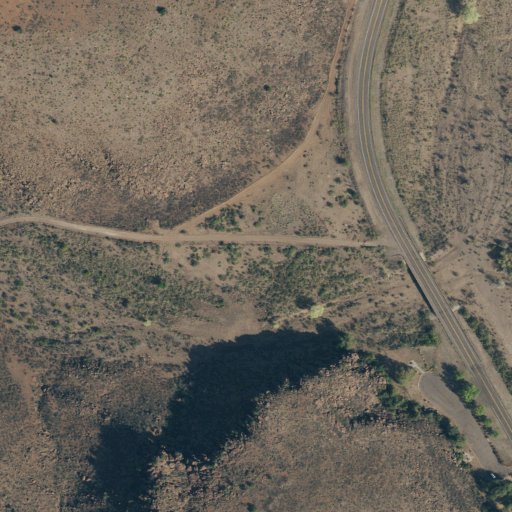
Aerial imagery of valley in Texas named Frazier Canyon containing shrub, grassland, open development, and low intensity development